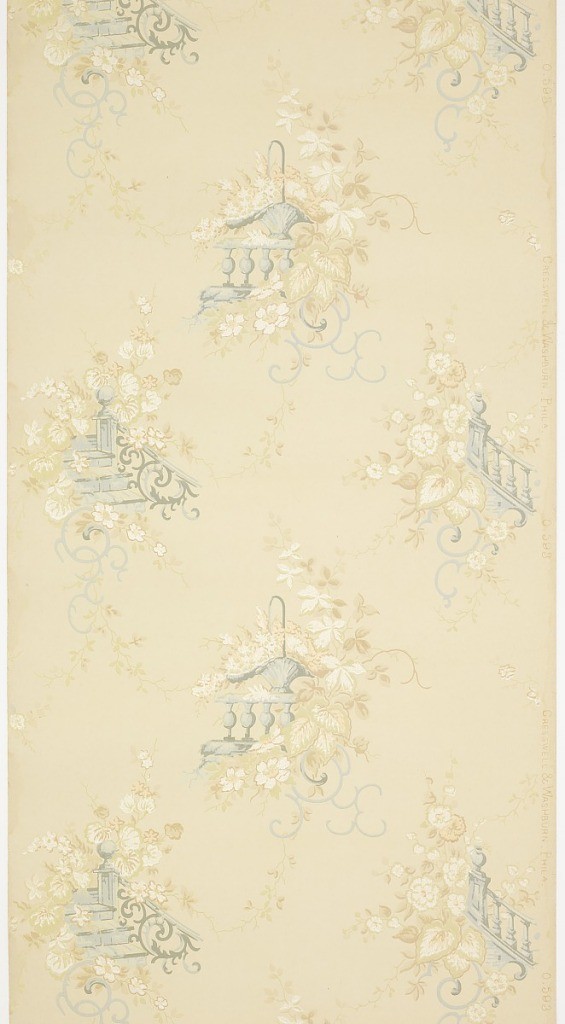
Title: Sidewall
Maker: Cresswell & Washburn Ltd, Philadelphia, Pennsylvania, 1880 - 1900
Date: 1905–1915
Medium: Machine-printed paper, liquid mica
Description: Alternating floral bouquets covering two different architectural structures (the corner of a staircase and a balcony) with foliate scrolls, connected by floral vining tendrils. Ground is cream. Printed in greens, pinks, white mica, blue, beige, and orange mica.
Printed in selvedge: "Cresswell & Washburn. Phila. 0.593"